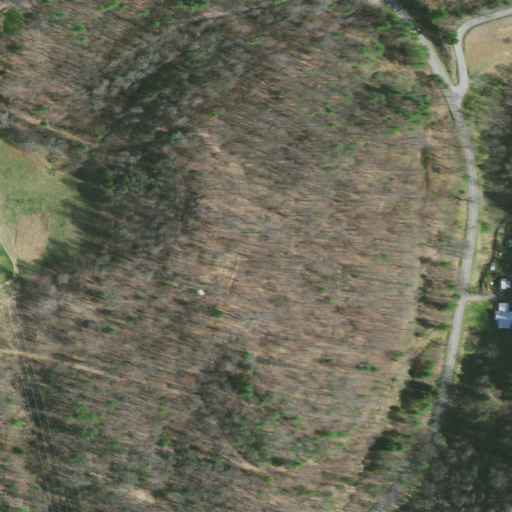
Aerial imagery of mountain in Tennessee named Stout Hill containing deciduous forest, open development, pasture, low intensity development, and mixed forest